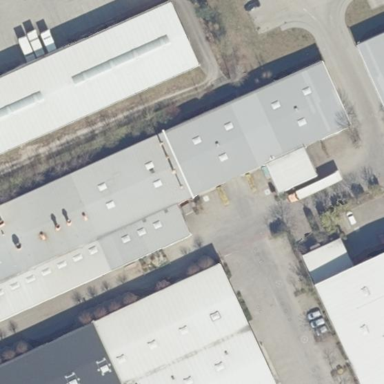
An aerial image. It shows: Commercial building.